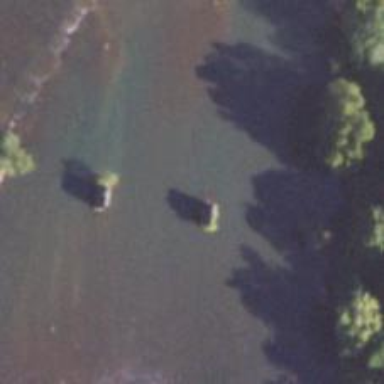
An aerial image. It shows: Pier supporting bridge.